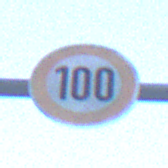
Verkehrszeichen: Geschwindigkeit100
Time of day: Dawn
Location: Outdoor (Urban)
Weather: Clear
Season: NotSpecified
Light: Natural